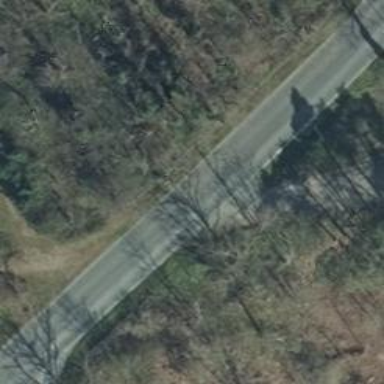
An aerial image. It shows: Secondary road with asphalt surface.